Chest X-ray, PA view. Patient: 41 years old, sex F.
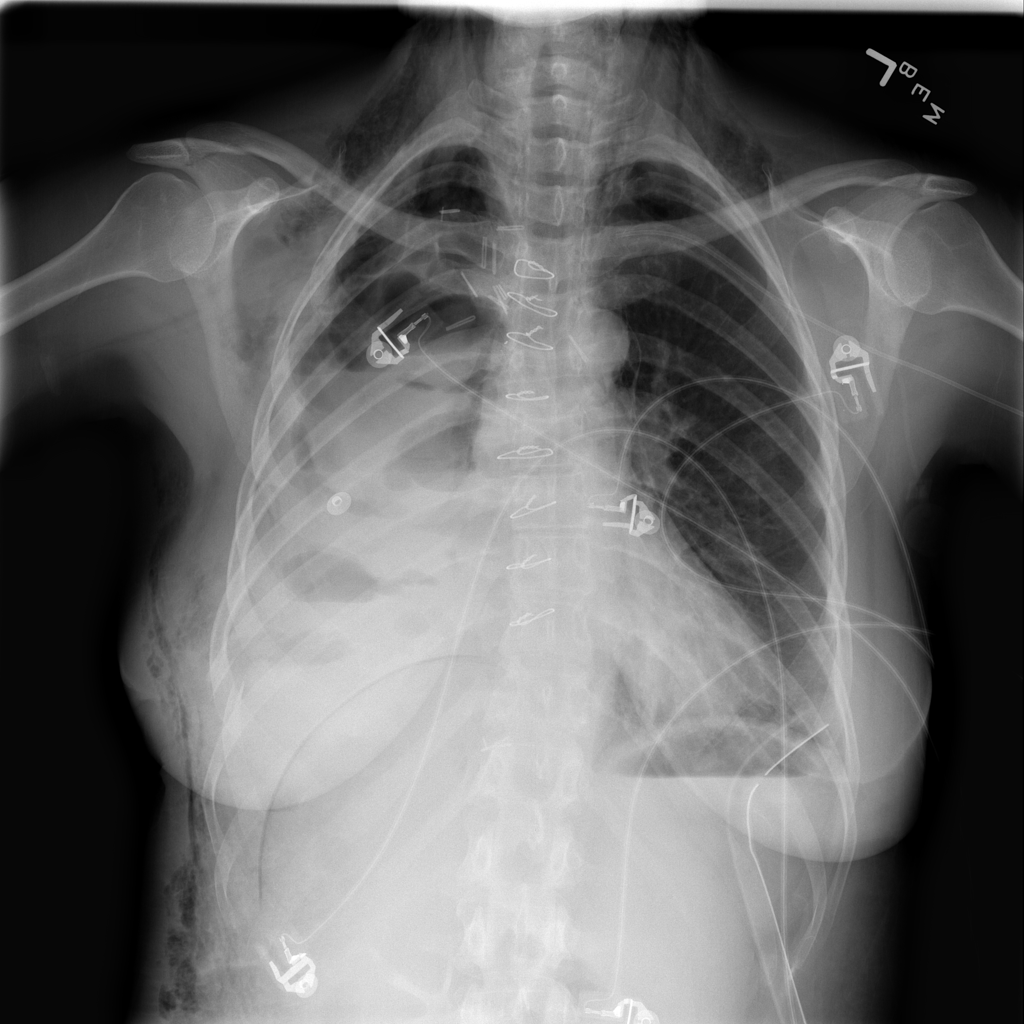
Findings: No Finding